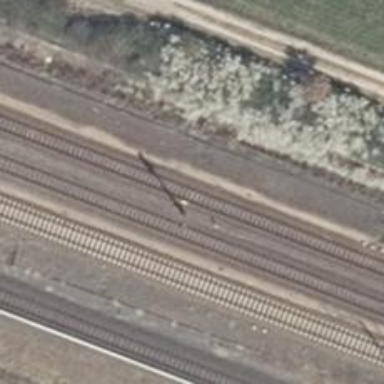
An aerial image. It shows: Railway signal.